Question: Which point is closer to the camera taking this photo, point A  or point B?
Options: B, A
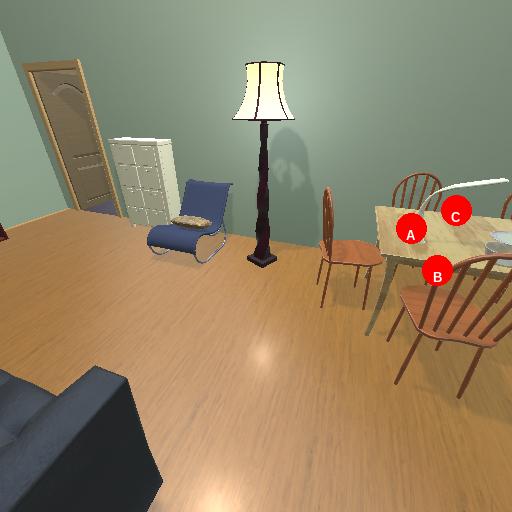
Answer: B